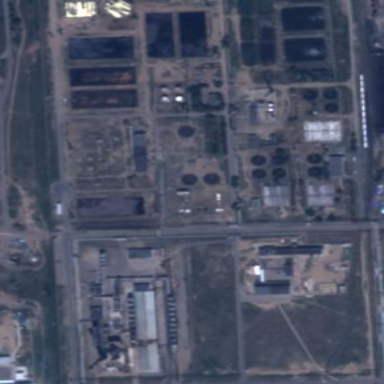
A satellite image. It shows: Wastewater plant.